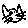
Label: cat